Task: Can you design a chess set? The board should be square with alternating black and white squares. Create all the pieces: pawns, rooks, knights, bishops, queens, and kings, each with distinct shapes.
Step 4046:
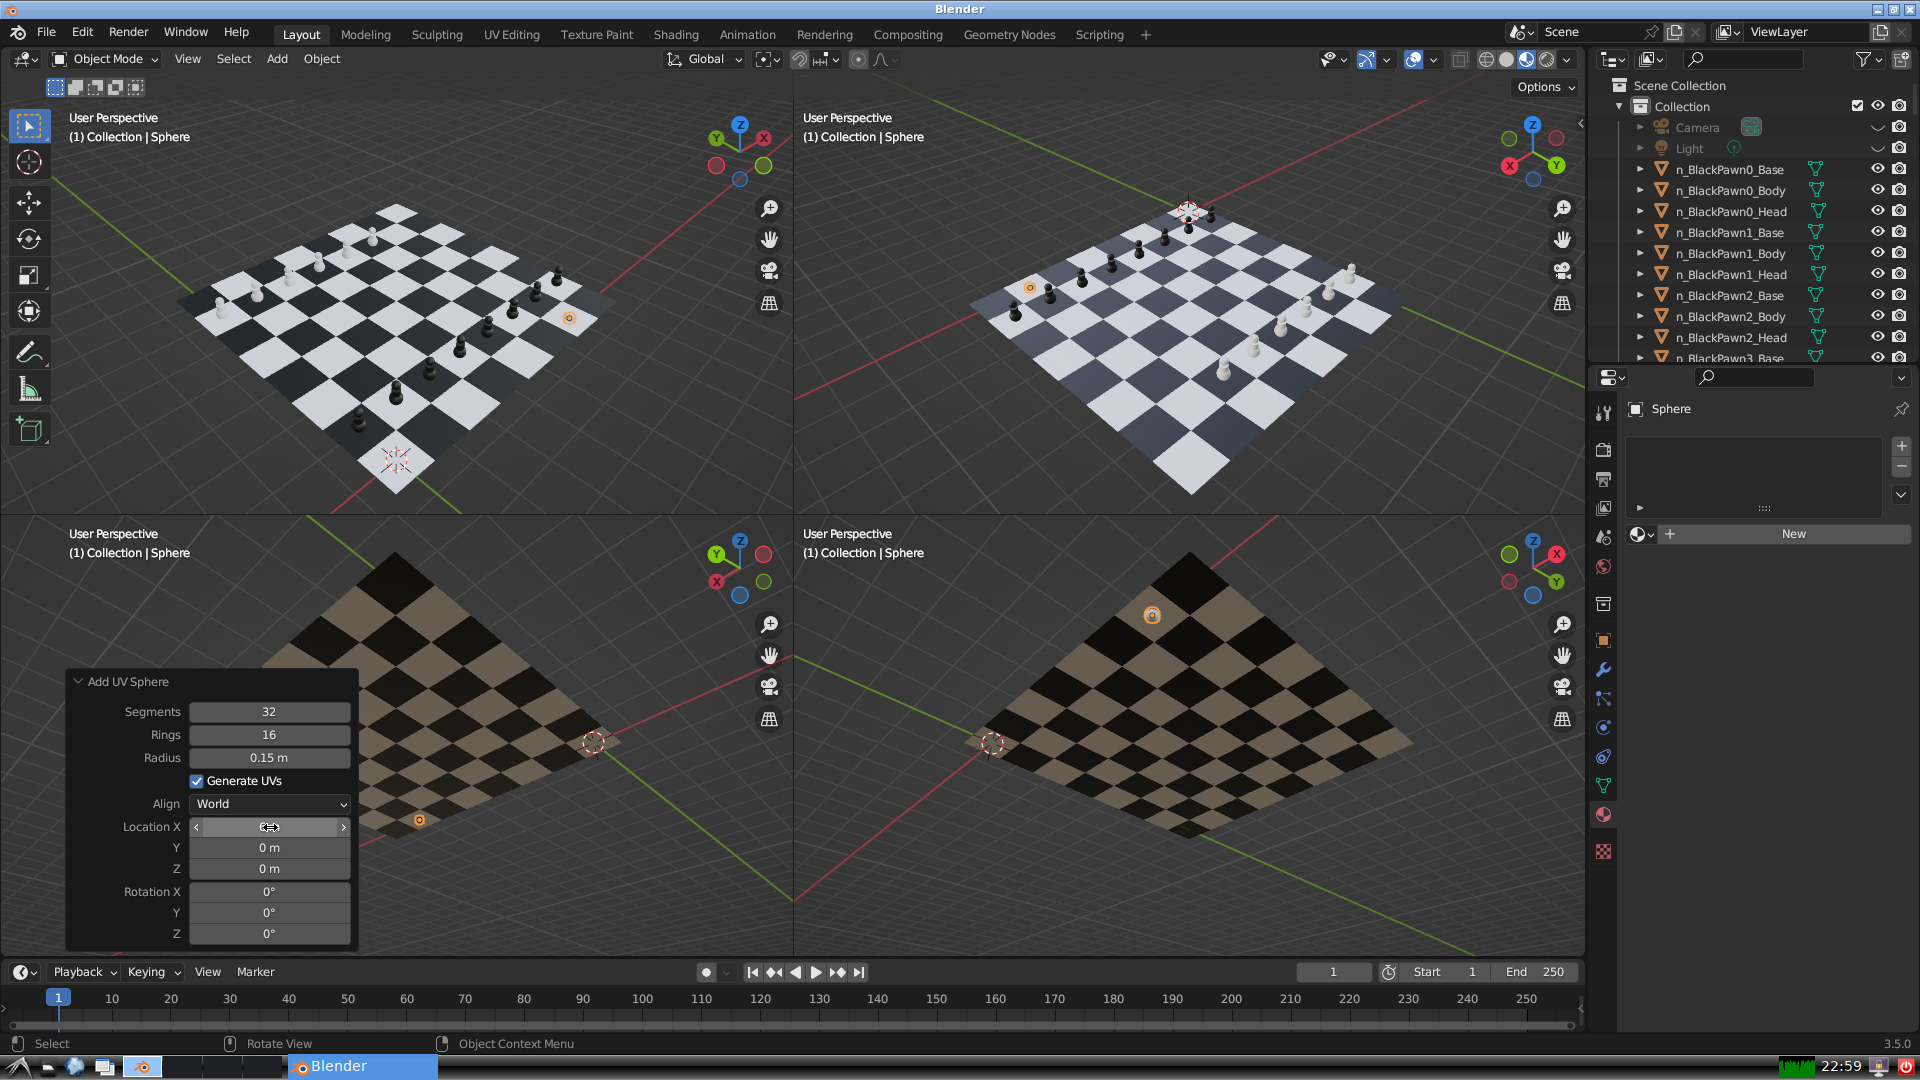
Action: {"mouse_move": [270, 849]}